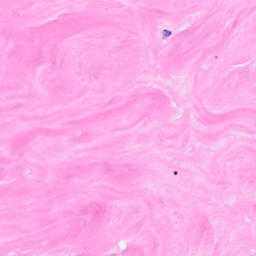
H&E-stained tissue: Breast